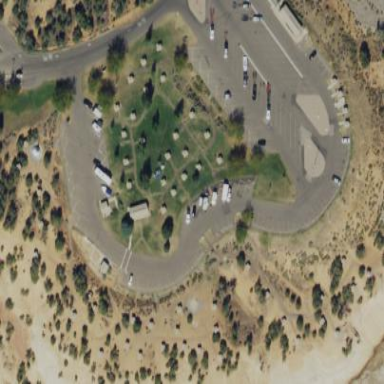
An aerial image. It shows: Campsite for tourism.